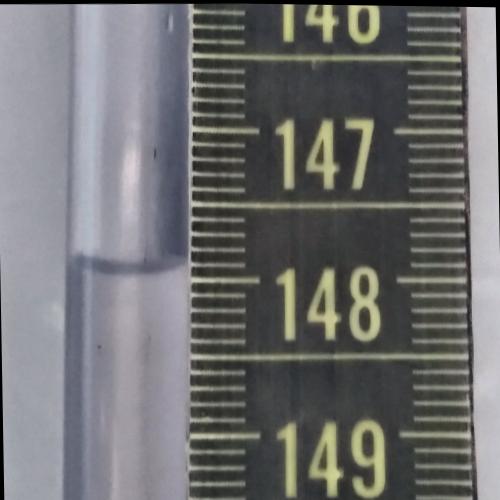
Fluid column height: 147.9 cm